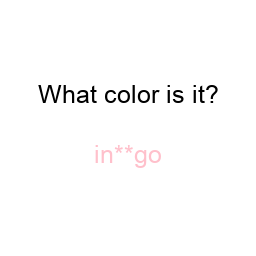
Color: pink
Color name shown: indigo
Background color: white
Question text color: black